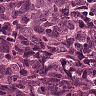
Metastatic tissue present: yes